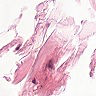
Metastatic tissue present: no